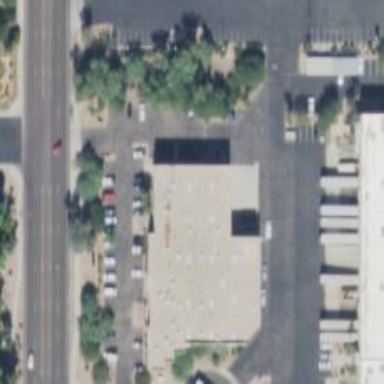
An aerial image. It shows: Commercial building with flat roof.